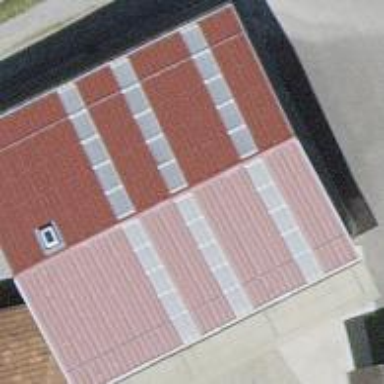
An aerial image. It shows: Group of garages.